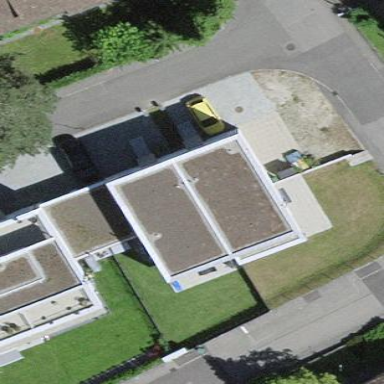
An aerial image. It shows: Building.